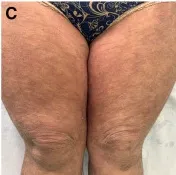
Thighs.
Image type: medical_photograph (skin_photograph)